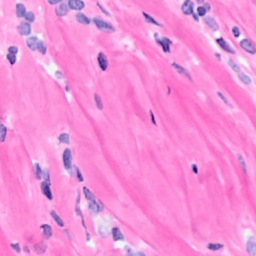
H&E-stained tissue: Breast